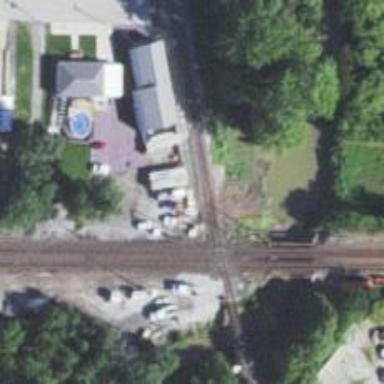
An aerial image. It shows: Railway crossing.